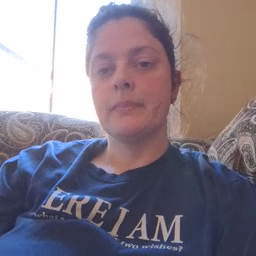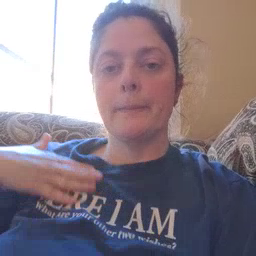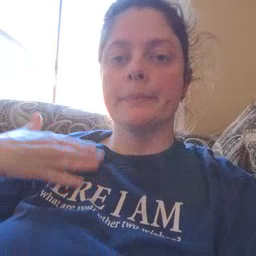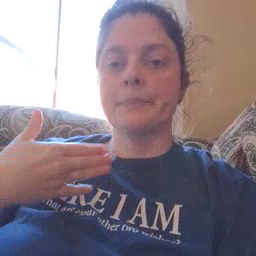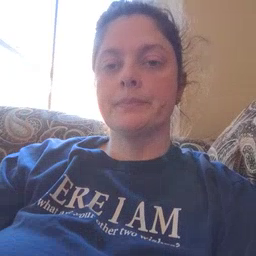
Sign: happy